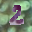
Label: 2